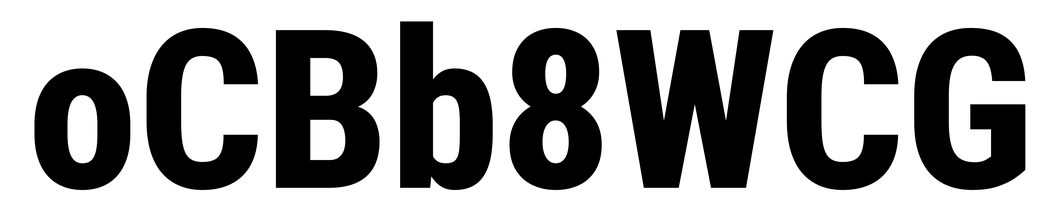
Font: Roboto_Condensed_ExtraBold